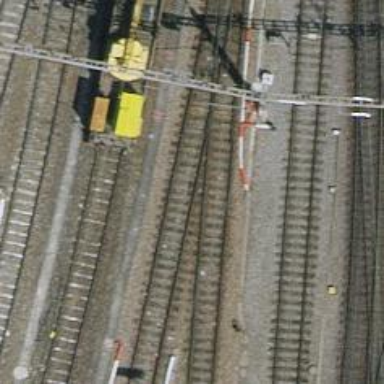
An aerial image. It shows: Single-track electrified railway yard with contact line electrification.